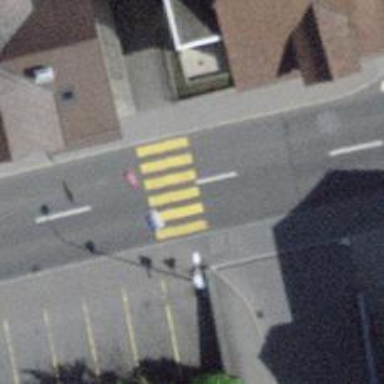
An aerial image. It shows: Uncontrolled zebra crossing on the road.